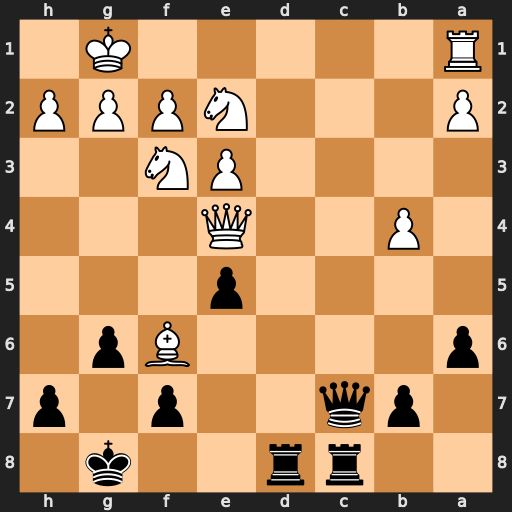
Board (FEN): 2rr2k1/1pq2p1p/p4Bp1/4p3/1P2Q3/4PN2/P3NPPP/R5K1
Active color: b
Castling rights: -
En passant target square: -
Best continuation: Qc1+ Ne1 Qxa1